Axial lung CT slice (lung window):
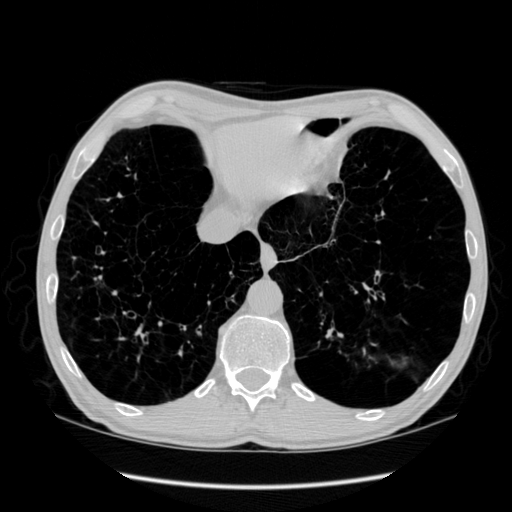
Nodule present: no